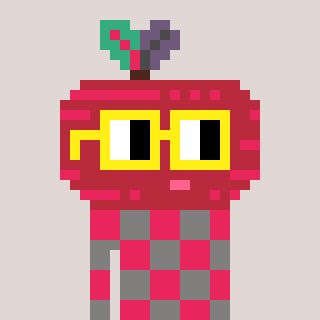
a pixel art character with square yellow glasses, a beet-shaped head and a bluegrey-colored body on a warm background